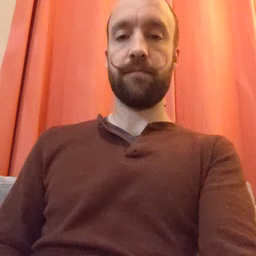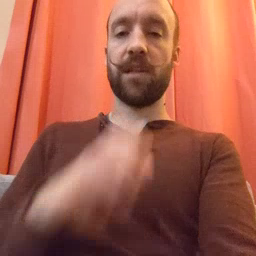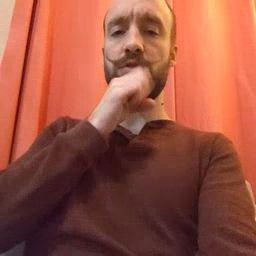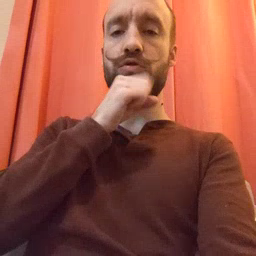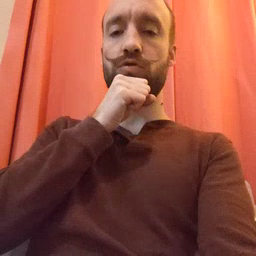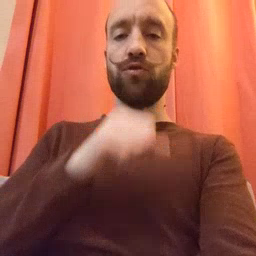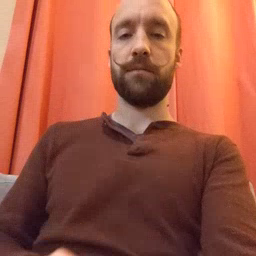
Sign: orange